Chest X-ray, PA view. Patient: 55 years old, sex M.
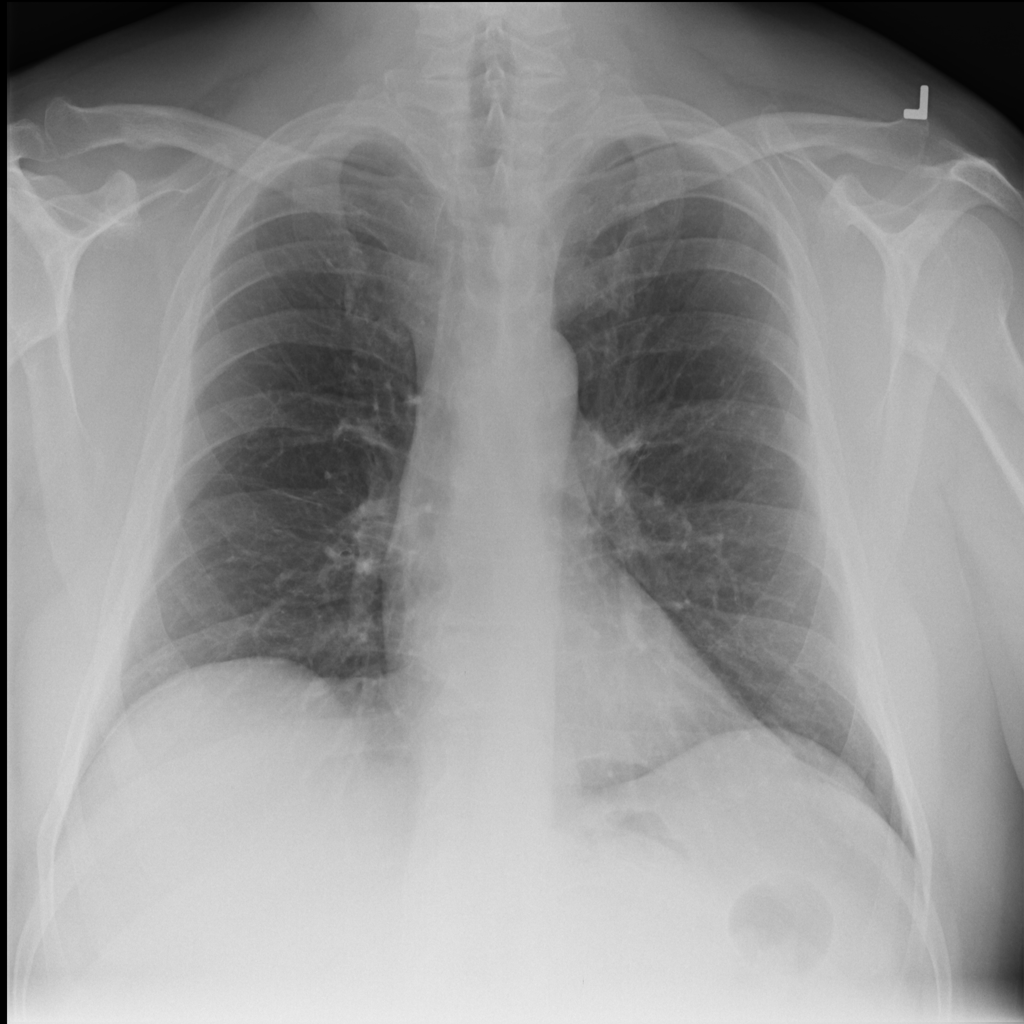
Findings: No Finding